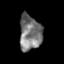
Tissue: skin
Cell type: Epithelial cells
Senescence score: 0.2784
Nuclear area (px): 763
Mean DAPI intensity: 120.556